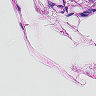
Metastatic tissue present: no